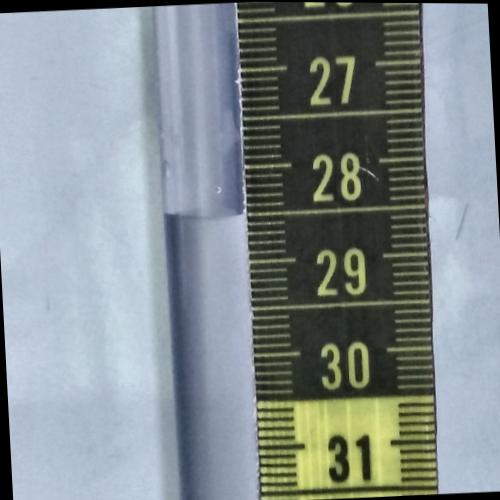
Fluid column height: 28.5 cm